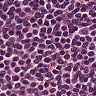
Metastatic tissue present: no